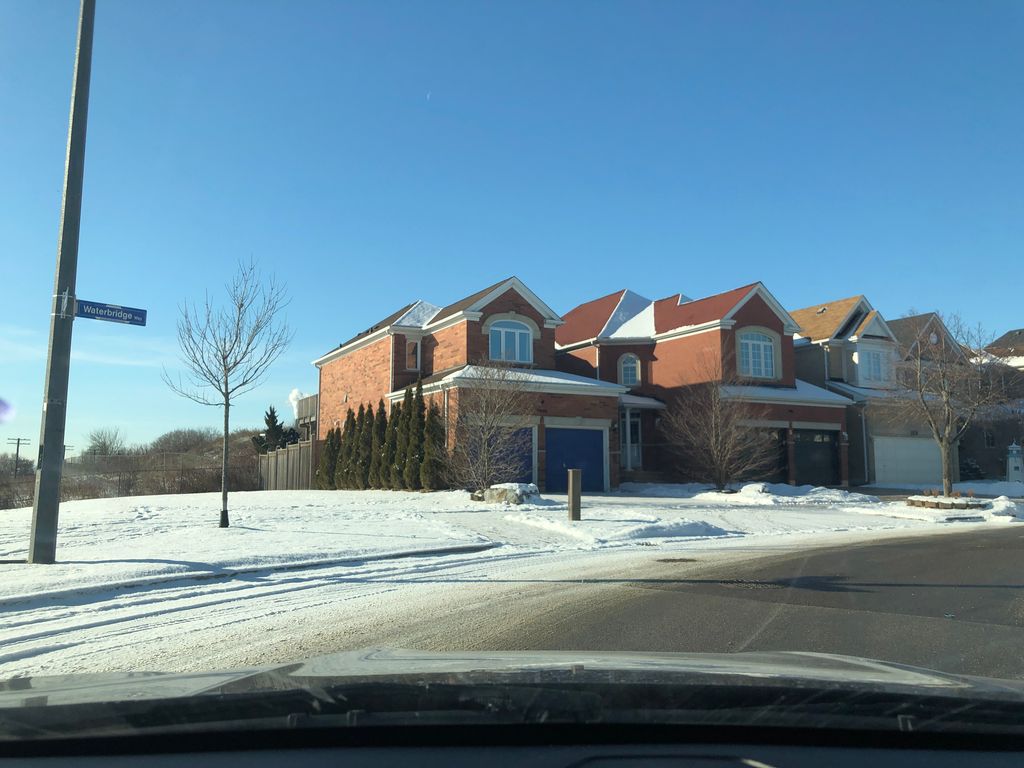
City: toronto